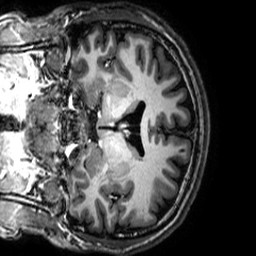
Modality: T1w
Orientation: coronal